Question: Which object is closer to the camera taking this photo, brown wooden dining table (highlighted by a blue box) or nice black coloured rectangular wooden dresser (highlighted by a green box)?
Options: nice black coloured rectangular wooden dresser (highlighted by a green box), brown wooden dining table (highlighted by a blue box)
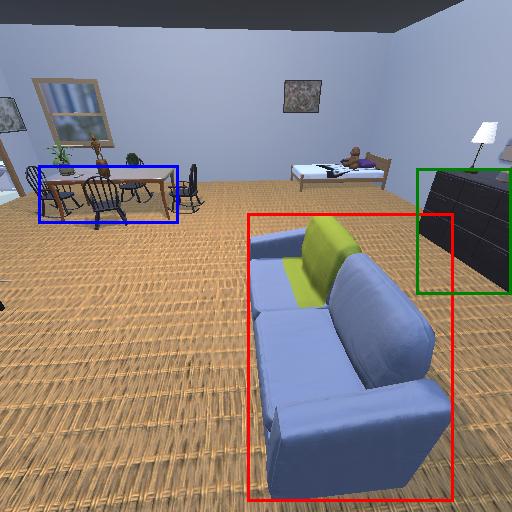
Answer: nice black coloured rectangular wooden dresser (highlighted by a green box)